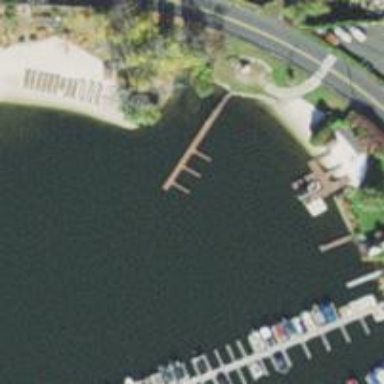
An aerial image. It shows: Man-made pier.